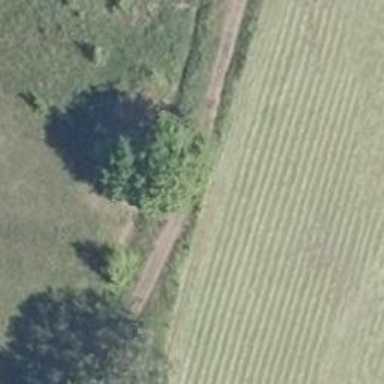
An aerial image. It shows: Beautiful tree in nature.